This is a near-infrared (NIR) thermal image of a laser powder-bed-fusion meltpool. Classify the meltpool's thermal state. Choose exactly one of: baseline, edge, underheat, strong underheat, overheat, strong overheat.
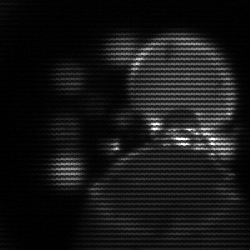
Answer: edge